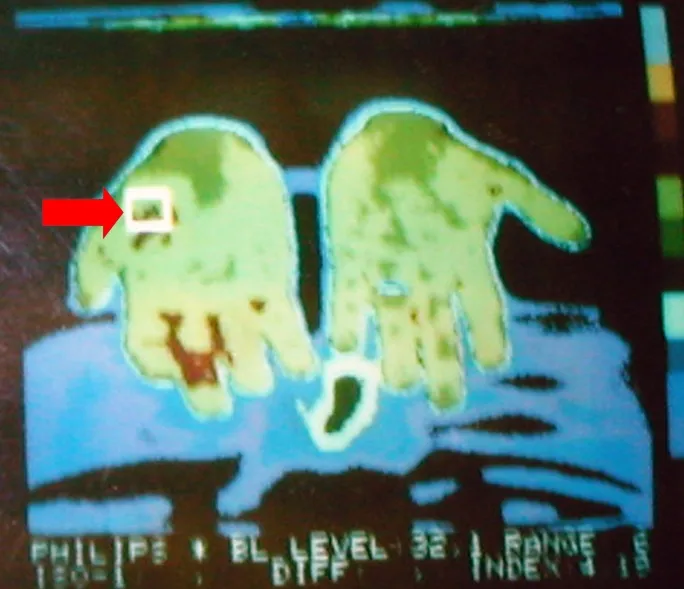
Thermography show the hyperthermic area in the thenar eminence of the right hand where the glomus tumor was located (red arrow).
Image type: radiology (mri)